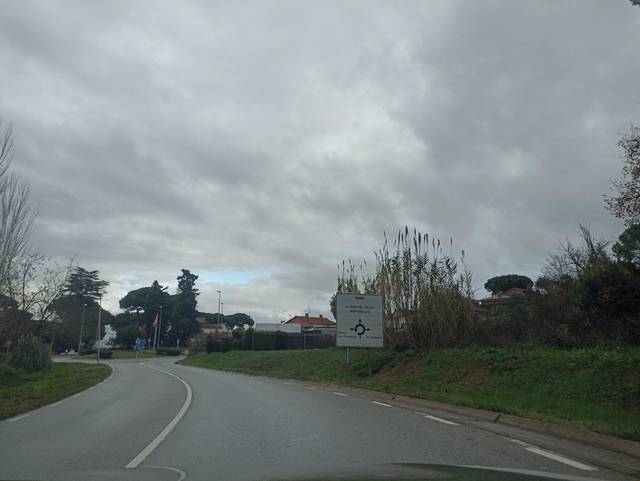
Region: Spain
Coordinates: 41.523, 2.225